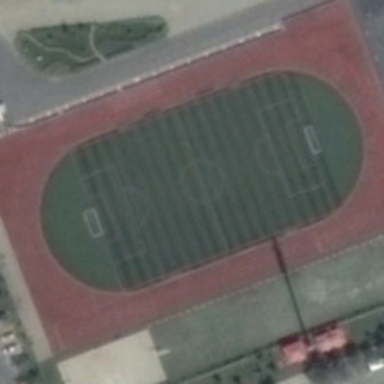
Some green trees are near a playground with a football field in it .